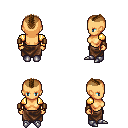
a pixel art fantasy rpg character, female body template, human, tanned skin, gold arm armor, robe skirt, brown short mohawk hairstyle, leather bracers, metal boots, four views (front, back, left, right), 2x2 character sprite sheet, small pixel art, hard edges, no anti-aliasing